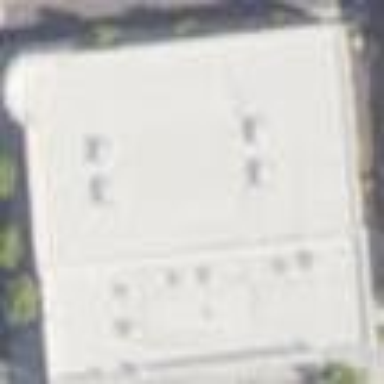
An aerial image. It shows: Retail building.